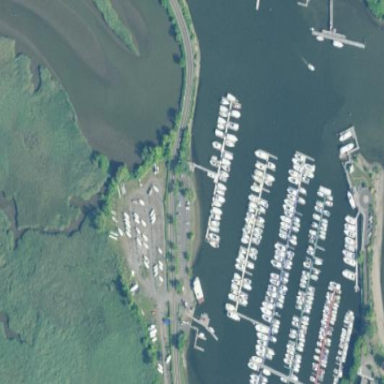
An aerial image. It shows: Marina area for leisure land.